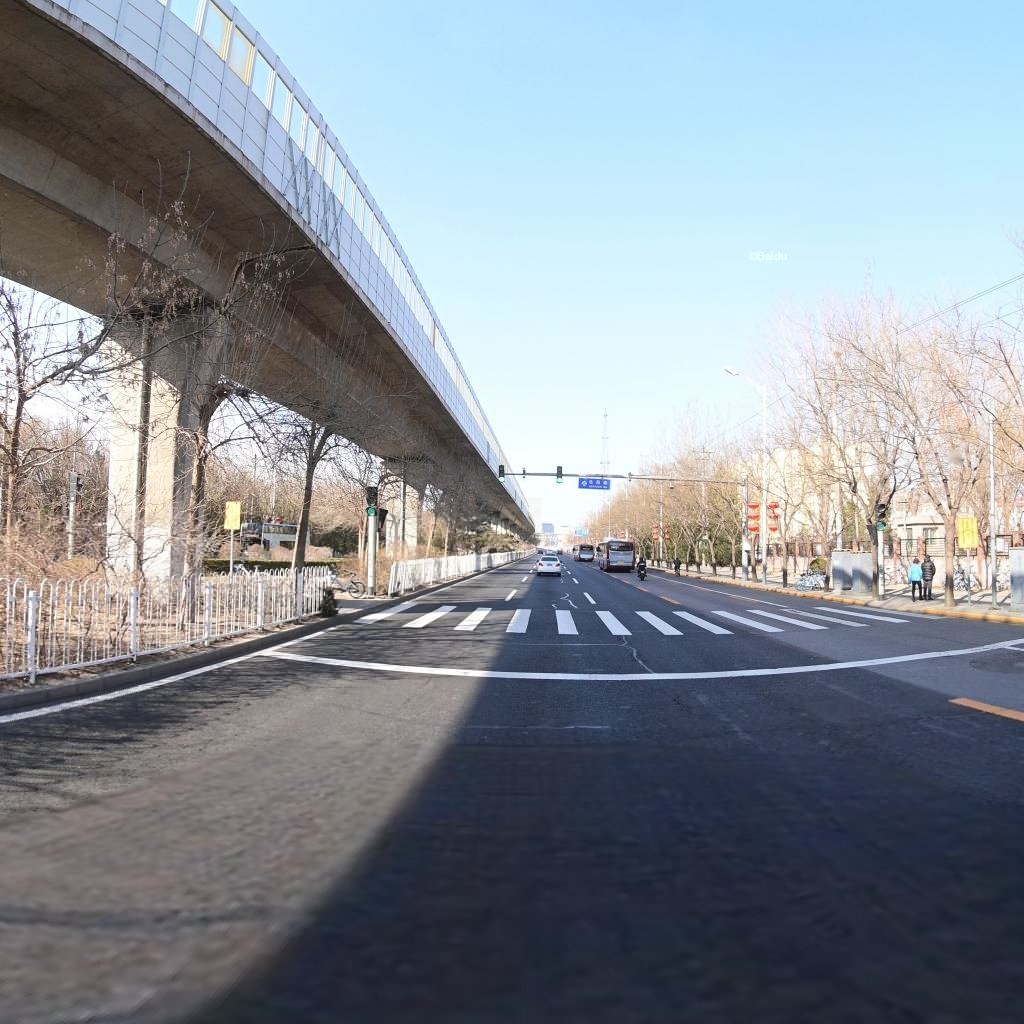
Region: Chaoyang
Road damage annotations: longitudinal patch, longitudinal patch, longitudinal patch, transverse patch, transverse crack